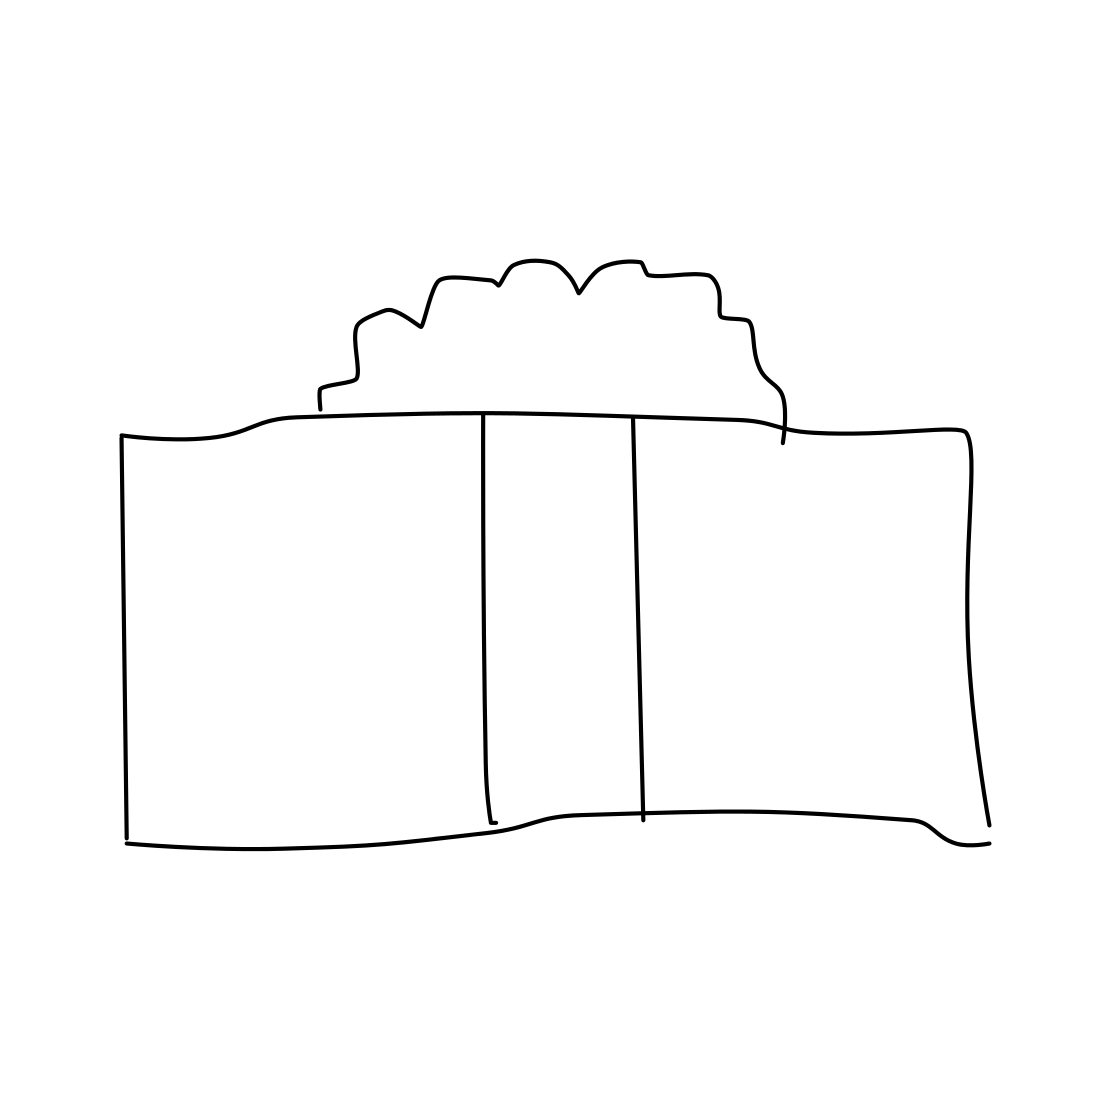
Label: present